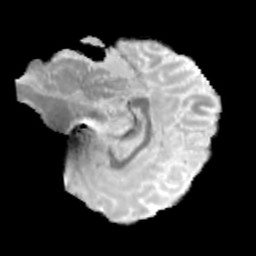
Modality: MD
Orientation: sagittal
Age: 31
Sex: male
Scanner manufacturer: siemens
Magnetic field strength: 3 T
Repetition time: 3.23 s
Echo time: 0.0892 s